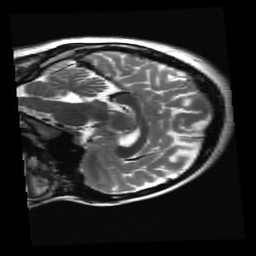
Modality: T2w
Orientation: sagittal
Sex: female
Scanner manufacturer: ge
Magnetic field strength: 3 T
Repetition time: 5 s
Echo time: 0.101 s